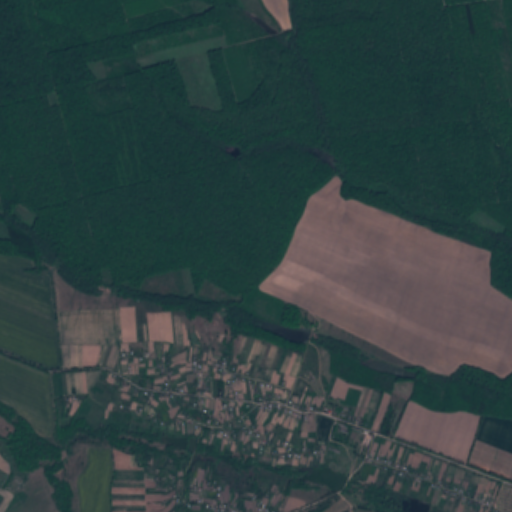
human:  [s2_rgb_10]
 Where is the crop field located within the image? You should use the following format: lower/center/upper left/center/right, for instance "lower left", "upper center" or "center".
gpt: The crop field is located in the lower left of the image.
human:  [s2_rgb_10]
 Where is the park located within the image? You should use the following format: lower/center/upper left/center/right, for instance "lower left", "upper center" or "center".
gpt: The park is located in the lower right of the image.
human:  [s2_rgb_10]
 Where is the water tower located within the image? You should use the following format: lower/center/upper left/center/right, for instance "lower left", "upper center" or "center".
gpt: The water tower is located in the lower center of the image.
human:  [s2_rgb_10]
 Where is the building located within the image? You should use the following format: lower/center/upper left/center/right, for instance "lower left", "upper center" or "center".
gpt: There is no building in the image.